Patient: sex M, age 45
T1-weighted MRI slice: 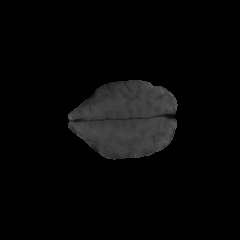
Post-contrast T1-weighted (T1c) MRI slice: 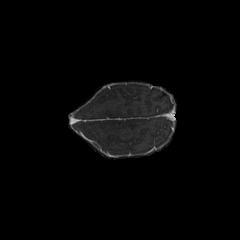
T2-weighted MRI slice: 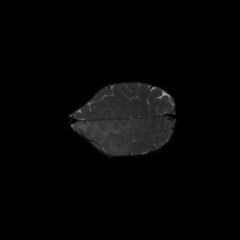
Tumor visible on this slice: yes
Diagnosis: Astrocytoma, IDH-mutant
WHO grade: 3